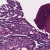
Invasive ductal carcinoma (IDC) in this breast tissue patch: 0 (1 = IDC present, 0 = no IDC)